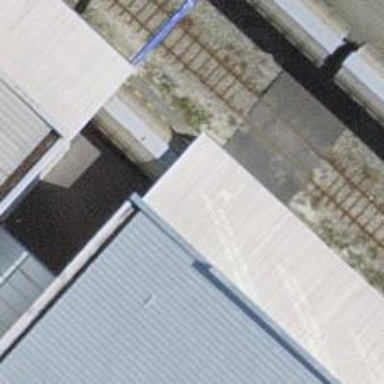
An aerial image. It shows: Railway switch.